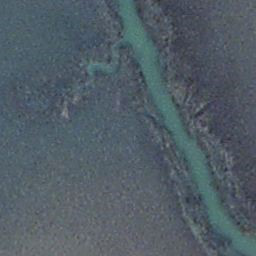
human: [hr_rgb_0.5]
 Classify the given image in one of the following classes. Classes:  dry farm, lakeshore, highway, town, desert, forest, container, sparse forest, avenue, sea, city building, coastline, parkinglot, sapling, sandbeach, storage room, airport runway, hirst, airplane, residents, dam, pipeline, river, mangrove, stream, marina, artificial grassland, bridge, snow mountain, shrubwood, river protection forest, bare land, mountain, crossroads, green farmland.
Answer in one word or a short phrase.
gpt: stream